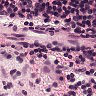
Metastatic tissue present: no